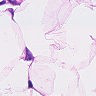
Metastatic tissue present: no